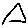
Label: triangle